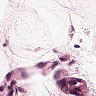
Metastatic tissue present: no